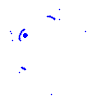
Particle: electron